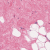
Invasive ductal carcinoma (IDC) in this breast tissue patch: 0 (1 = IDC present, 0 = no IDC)